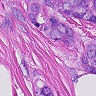
Metastatic tissue present: yes